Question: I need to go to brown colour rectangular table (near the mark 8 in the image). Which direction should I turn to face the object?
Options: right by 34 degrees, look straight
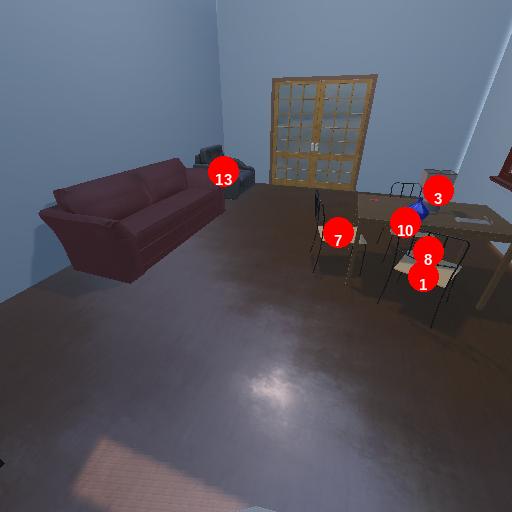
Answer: right by 34 degrees